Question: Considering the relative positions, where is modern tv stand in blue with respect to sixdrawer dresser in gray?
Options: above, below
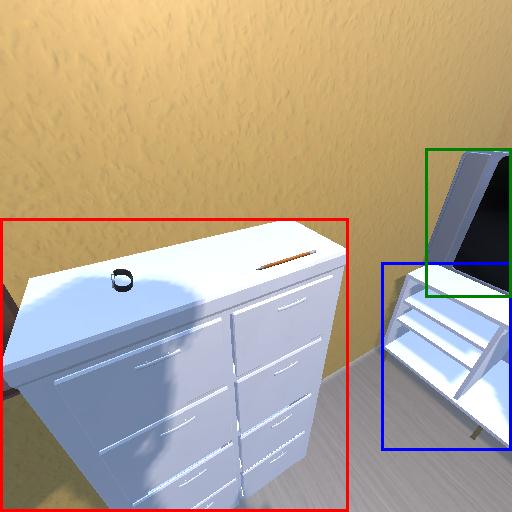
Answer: above